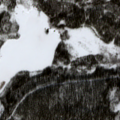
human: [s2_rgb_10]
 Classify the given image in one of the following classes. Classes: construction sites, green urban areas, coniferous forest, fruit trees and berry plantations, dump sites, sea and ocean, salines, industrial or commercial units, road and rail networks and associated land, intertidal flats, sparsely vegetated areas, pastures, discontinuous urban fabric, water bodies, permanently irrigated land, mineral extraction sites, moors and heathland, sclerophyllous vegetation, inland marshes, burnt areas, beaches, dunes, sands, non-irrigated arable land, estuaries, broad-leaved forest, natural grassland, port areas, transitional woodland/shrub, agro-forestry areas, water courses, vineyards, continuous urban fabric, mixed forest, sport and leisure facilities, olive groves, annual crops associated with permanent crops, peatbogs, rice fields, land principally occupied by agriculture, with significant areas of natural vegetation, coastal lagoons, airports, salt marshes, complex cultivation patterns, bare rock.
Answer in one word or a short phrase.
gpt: coniferous forest, mixed forest, peatbogs, water bodies